Question: I'm creating three columns with divs, and I'm fiddling a little with borders and inset box shadow. I just can't seem to get it right. i need it to look like this:

Here's what I have so far (disregard the radio buttons): <URL>. The problem is the center column - the left inset box shadow and the border as well as the bottom timeslots don't look quite right.
'''
.CalendarCon.num2 .timeSlot {box-shadow: 1px 0px 1px 0 #fff}
'''
What am I missing? (The columns won't always have the same height, btw.)
If jQuery is needed it's ok.
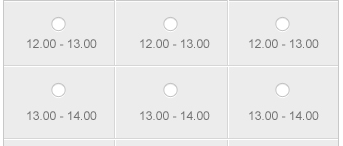
Answer: Does <URL> work for you?
I've used 'label's instead of 'div's (to make each box clickable), got rid of the need for css3 selectors (you're welcome IE8), and have cut down the CSS:
'''
.CalendarCon {float:left;width:112px;background-color:#eaeaeb;}
.CalendarCon .timeSlot, .CalendarCon h3 { font-size:12px; margin:0; border-top:1px solid #d6d6d6; border-right:1px solid #d6d6d6; box-shadow: 1px 1px 1px 0 #fff inset; text-align:center; display:block; padding:15px 10px; text-align:center;}
.CalendarCon {border-left:1px solid #d6d6d6; margin-left:-1px; border-bottom:1px solid #d6d6d6;}
.CalendarCon .timeSlot:hover {background-color:rgba(0,0,0,0.02);}
.CalendarCon .timeSlot input {display:block; clear:both; margin:auto; border:1px solid #eee;}
'''